Question: I have managed to get two histograms to overlay but if you look closely, the bars start to skew and don't overlap exactly.
I have adjusted line width and width, and it hasn't improved it.
My goal is for all the bars to line up on top of each other with no skewing of the black edges.
Any ideas how to fix this
Here is my code:
'''
import matplotlib.pyplot as plt
import numpy
True_Distance = sort_by_Distance_below_4kpc_and_retrabmag_no_99s["true distance"].tolist()
Retr_Distance = sort_by_Distance_below_4kpc_and_retrabmag_no_99s["retrieved distance from observed parallax"].tolist()
plt.figure(figsize=(8,6))
plt.hist(True_Distance, normed=True, bins = 40, alpha=0.75, color = "mediumorchid", label="True Distance", edgecolor='black', linewidth=0.1, width=200)
plt.hist(Retr_Distance, normed=True, bins = 20, alpha=0.5, color = "lightskyblue", label="Retrieved Distance", edgecolor='black', linewidth=0.1, width=200)
# Add title and axis names
plt.title('Number distribution of stars with distance')
plt.xlabel('Distance (parsecs)')
plt.ylabel('Number of stars')
plt.legend()
'''
Following is the output:

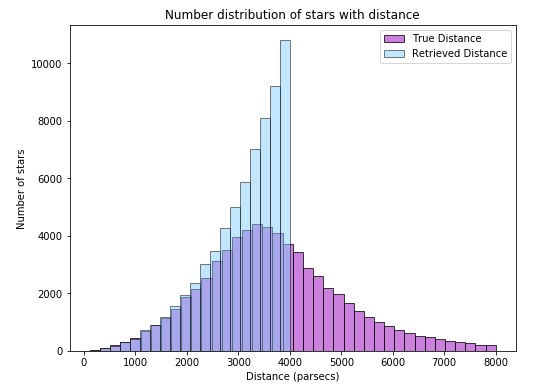
Answer: -
1. If the 'distance' categories (e.g. 'methods') and values are provided separately in a tidy format, the seaborn.histplot API will correctly align the bin edges of the various categories, when using the hue parameter. To use this option, your columns must be stacked, so the measurement methods are in one column and the distance in another, which can be done with the following line of code. df = sort_by_Distance_below_4kpc_and_retrabmag_no_99s[['true distance', 'retrieved distance from observed parallax']].stack().reset_index(level=1).rename(columns={'level_1': 'method', 0: 'distance'})
2. As stated by JohanC in a comment, if you plot the data separately, as shown in the OP, the bin edges must be specified.
- <URL>
## Sample Data & Imports
- 'plants'''method''
'''
import pandas as pd
import seaborn as sns
import matplotlib.pyplot as plt
import numpy as np
plt.rcParams["patch.force_edgecolor"] = True
# import some test data
df = sns.load_dataset('planets')
# display(df.head())
method number orbital_period mass distance year
0 Radial Velocity 1 269.300 7.10 77.40 2006
1 Radial Velocity 1 874.774 2.21 56.95 2008
2 Radial Velocity 1 763.000 2.60 19.84 2011
3 Radial Velocity 1 326.030 19.40 110.62 2007
4 Radial Velocity 1 516.220 10.50 119.47 2009
'''
## Plot all 'methods' together
- 'bins'
'''
fig, (ax1, ax2, ax3) = plt.subplots(nrows=3, figsize=(10, 10))
data = df[df.distance < 801]
sns.histplot(data=data, x='distance', hue='method', ax=ax1, bins=np.arange(0, 801, 80))
sns.histplot(data=data, x='distance', hue='method', ax=ax2, bins=20)
sns.histplot(data=data, x='distance', hue='method', ax=ax3)
'''
<URL>
## Select 'method' individually and plot
- 'ax2'- 'sns.histplot''hue'<URL>'seaborn'
'''
# create a dataframe for two values from the method column
radial = data[data.method == 'Radial Velocity']
transit = data[data.method == 'Transit']
fig, (ax1, ax2, ax3) = plt.subplots(nrows=3, figsize=(10, 10))
# number of bins and edges determined by the API
sns.histplot(data=transit, x='distance', color="lightskyblue", ax=ax1)
sns.histplot(data=radial, x='distance', color="mediumorchid", ax=ax1)
# bin edges defined the same for both plots
sns.histplot(data=transit, x='distance', bins=np.arange(0, 801, 40), color="lightskyblue", ax=ax2)
sns.histplot(data=radial, x='distance', bins=np.arange(0, 801, 40), color="mediumorchid", ax=ax2)
# a number of bins is specifice, edges determined by API based on the data
sns.histplot(data=transit, x='distance', bins=20, color="lightskyblue", ax=ax3)
sns.histplot(data=radial, x='distance', bins=20, color="mediumorchid", ax=ax3)
'''
<URL>